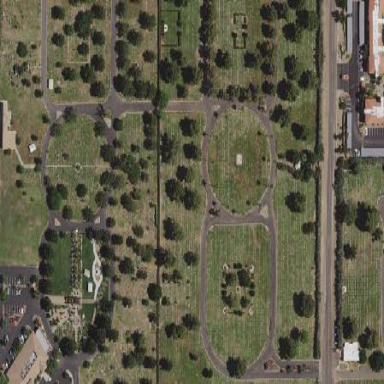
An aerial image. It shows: Cemetery.